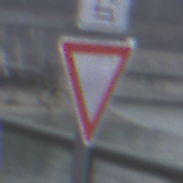
Verkehrszeichen: VorfahrtGewaehren
Zusatzzeichen oben: RichtungsangabeDurchPfeile9
Umgebung: Outdoor, Suburban
Tageszeit: MorningAfternoon
Wetter: Overcast
Licht: Natural
Jahreszeit: NotSpecified
Kontrast: LowContrast